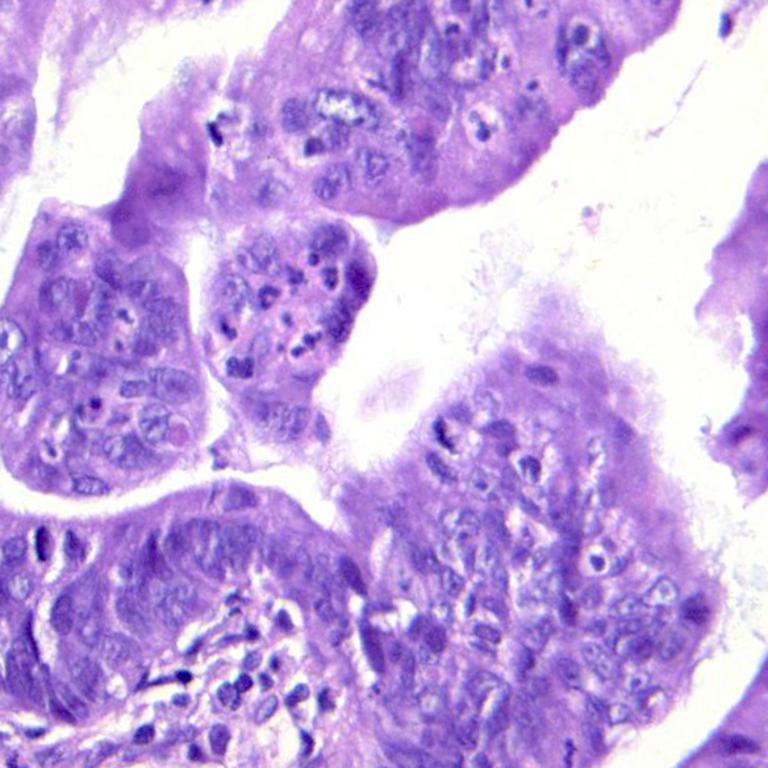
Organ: colon
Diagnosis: adenocarcinomas